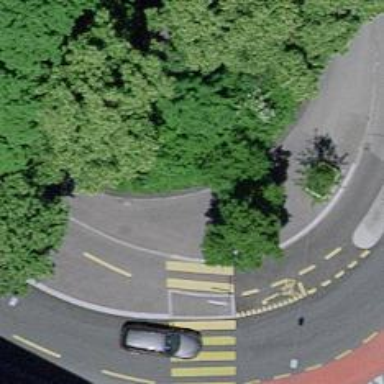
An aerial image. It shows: Kerb serving as barrier.